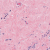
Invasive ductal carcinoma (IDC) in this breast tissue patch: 1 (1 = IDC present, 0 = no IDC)